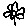
Label: flower